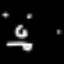
Label: airplane